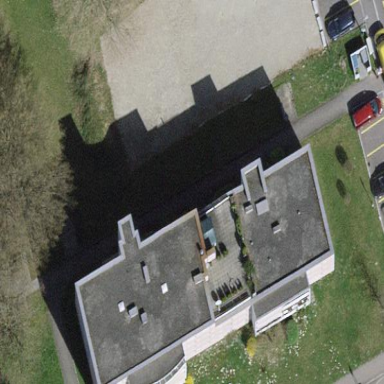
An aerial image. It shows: Image showing building with apartments.